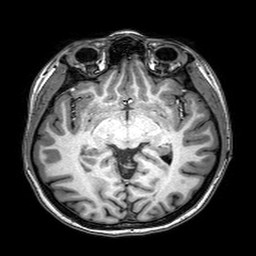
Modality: T1w
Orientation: coronal
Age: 18
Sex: female
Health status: healthy
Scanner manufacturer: philips
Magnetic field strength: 3 T